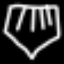
Label: diamond